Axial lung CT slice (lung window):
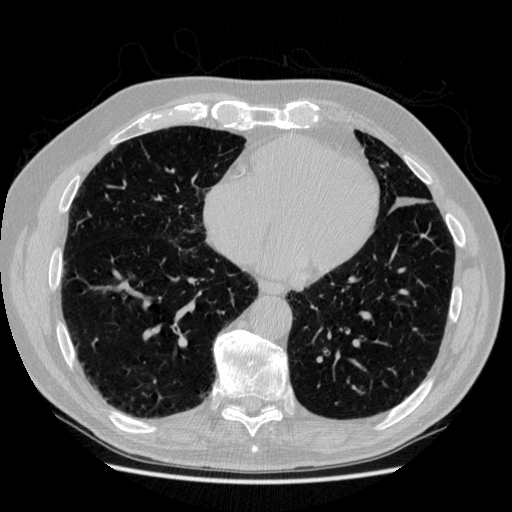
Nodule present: no